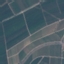
Land use / land cover: PermanentCrop